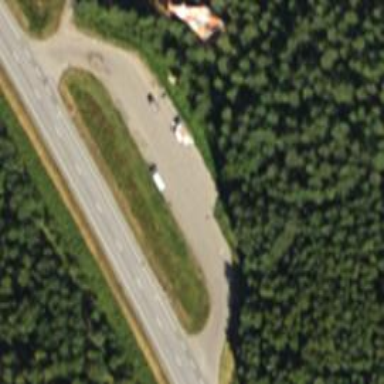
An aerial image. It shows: Rest area on the road.